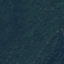
Land use / land cover class: Forest